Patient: sex M, age 53
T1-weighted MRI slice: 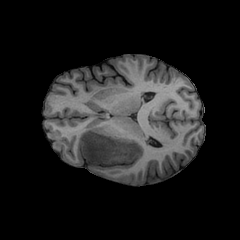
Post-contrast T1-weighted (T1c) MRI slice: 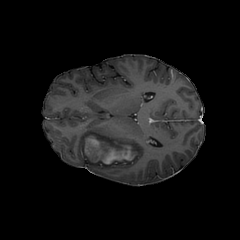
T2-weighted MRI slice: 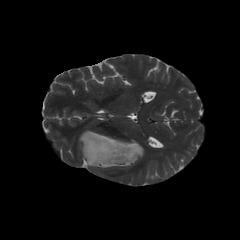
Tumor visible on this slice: yes
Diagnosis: Astrocytoma, IDH-mutant
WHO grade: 4